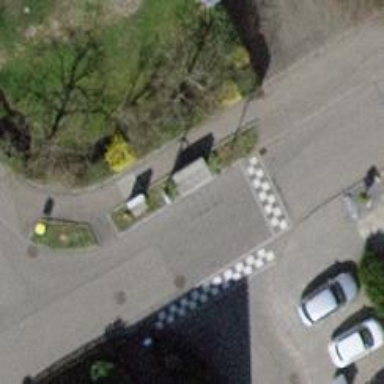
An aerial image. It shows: Table-style traffic calming feature.